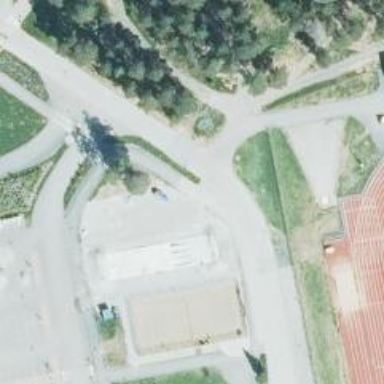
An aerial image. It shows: Sports centre in the leisure land.